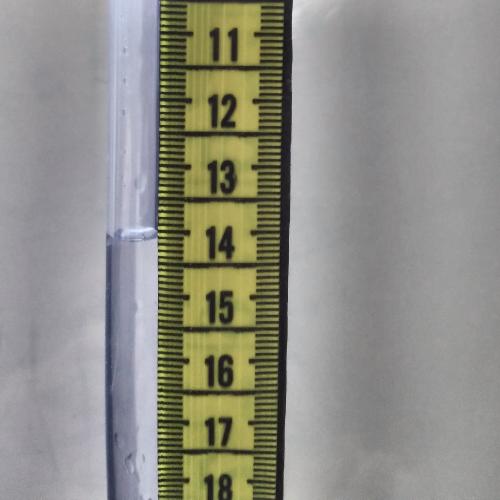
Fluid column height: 14.1 cm